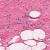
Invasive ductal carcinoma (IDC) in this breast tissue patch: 0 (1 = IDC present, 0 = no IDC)